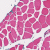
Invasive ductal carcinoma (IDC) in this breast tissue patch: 0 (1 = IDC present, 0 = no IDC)